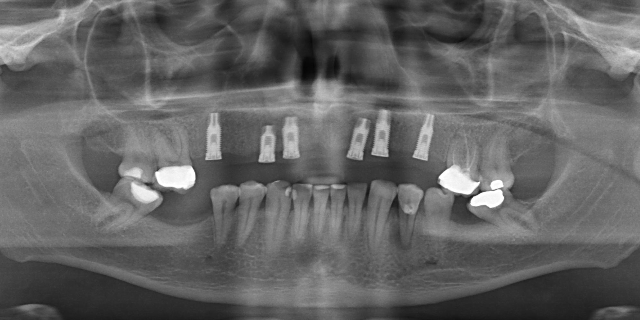
adult